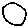
Label: circle